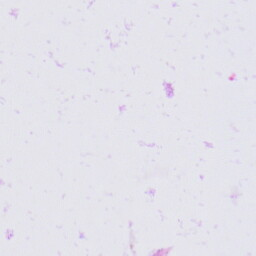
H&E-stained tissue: Prostate